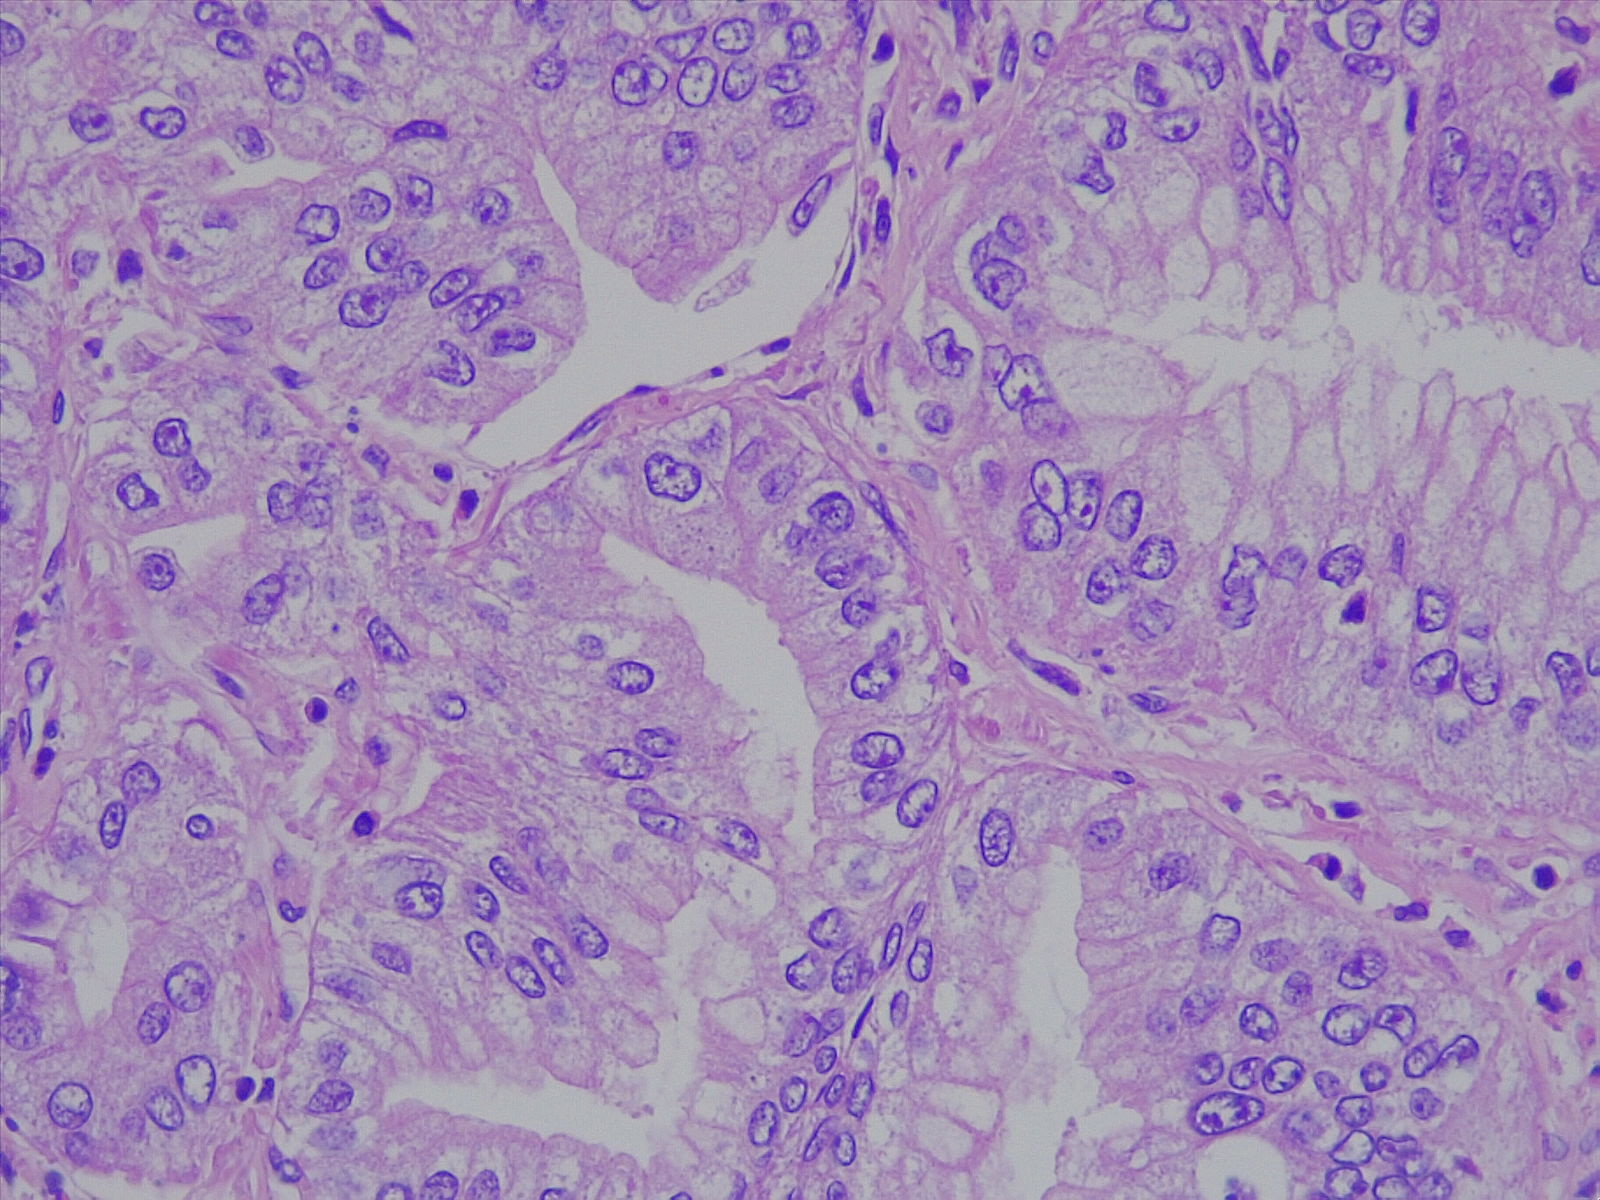
Label: lung adenocarcinoma, well differentiated